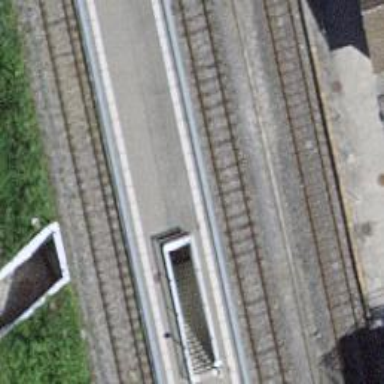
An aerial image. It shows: Tunnel footway.